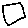
Label: square